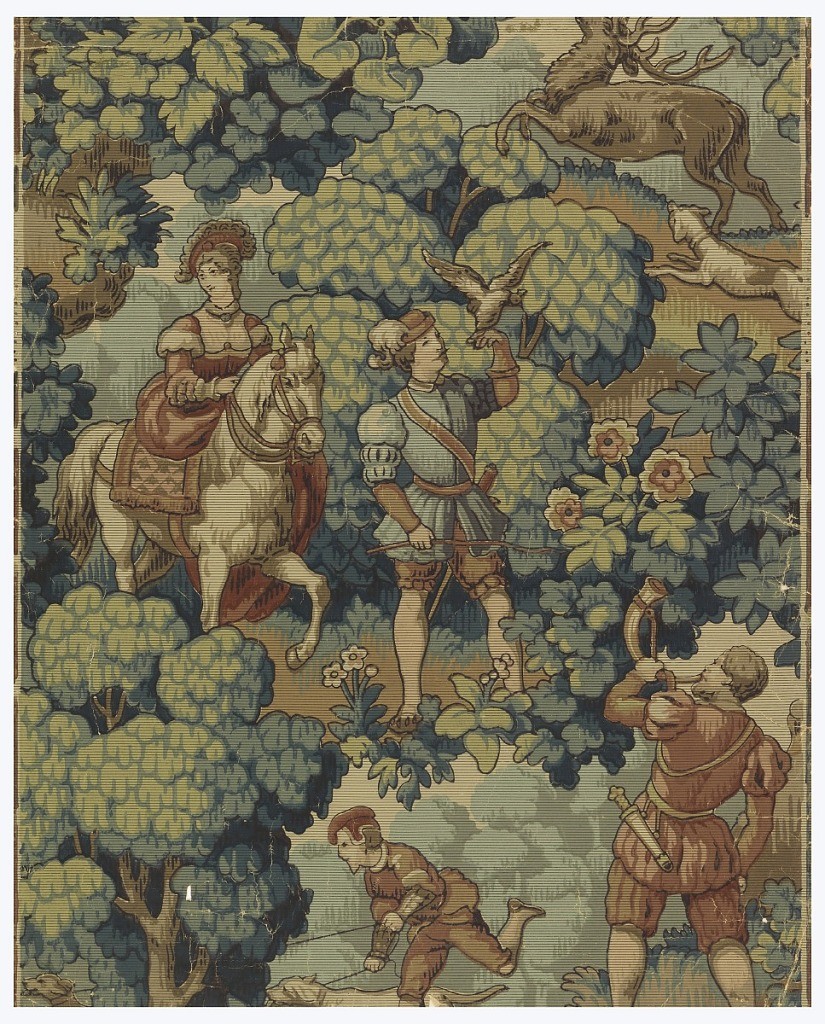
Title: Sidewall
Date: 1875–1900
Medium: Machine-printed on paper
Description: Imitation tapestry weave with hunt scenes, falconer, hounds and stag within setting of dense foliage.